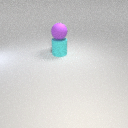
large purple rubber sphere above large cyan rubber cylinder